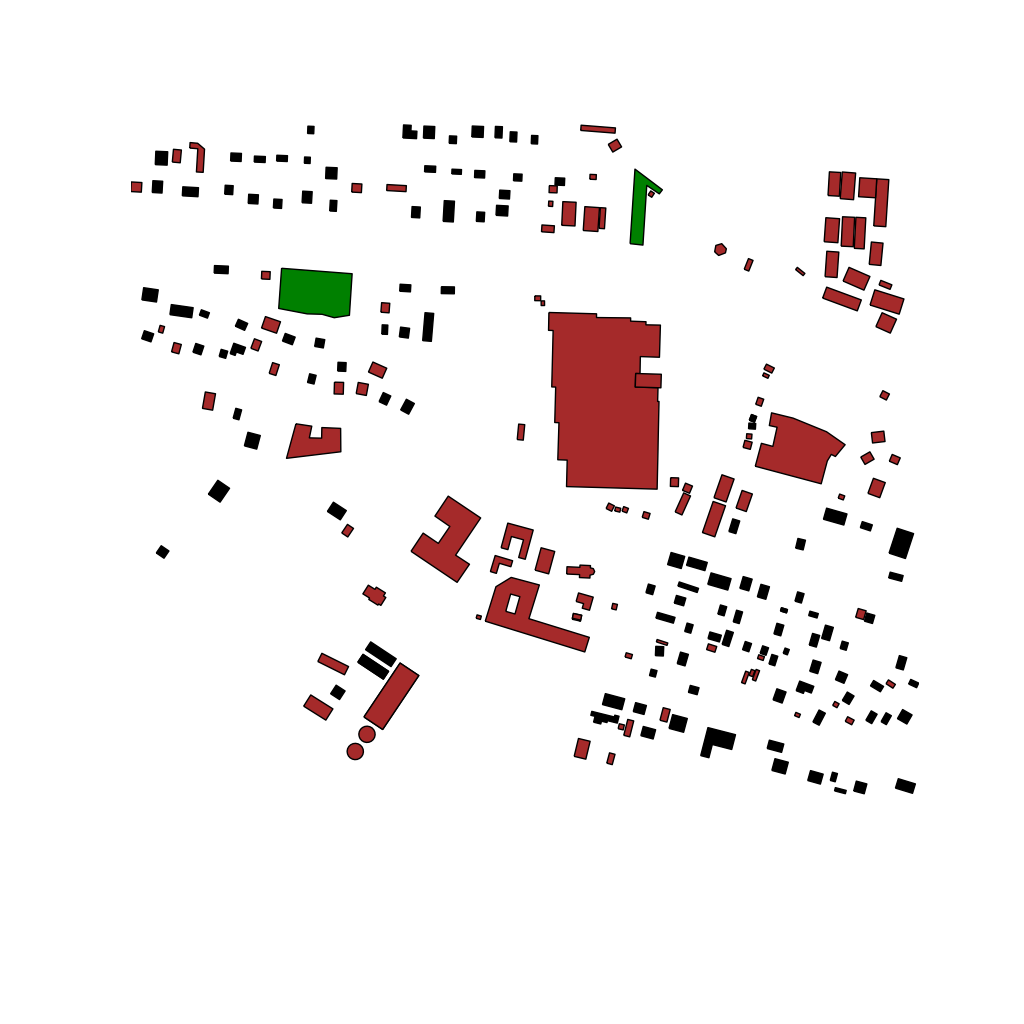
Tags: overhead vector_map, agriculture, business, industrial, recreation, residential, special, historical, soviet, individual_rise, low_rise, density_1, Building, Facility, Park, 1.0 km²